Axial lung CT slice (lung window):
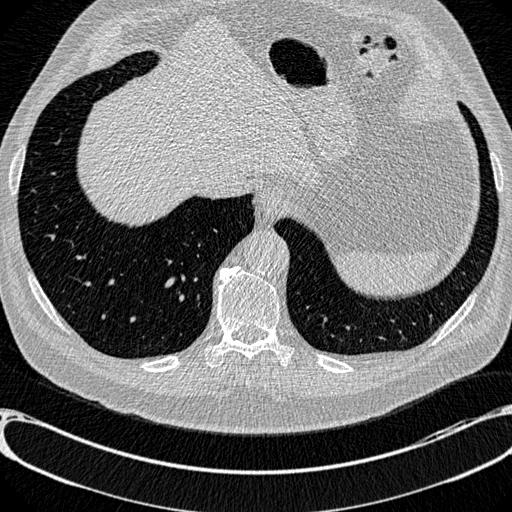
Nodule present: no